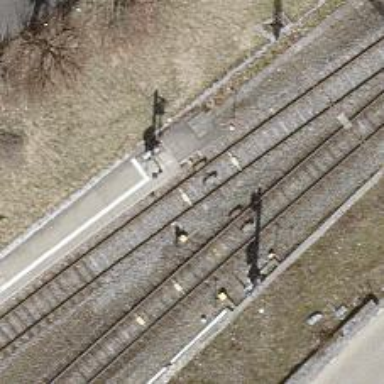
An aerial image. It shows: Railway signal.